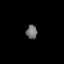
Tissue: prostate
Cell type: Myeloid cells
Senescence score: 0.3214
Nuclear area (px): 148
Mean DAPI intensity: 112.669